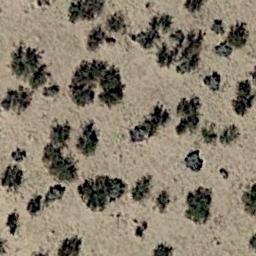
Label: chaparral